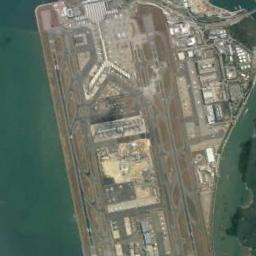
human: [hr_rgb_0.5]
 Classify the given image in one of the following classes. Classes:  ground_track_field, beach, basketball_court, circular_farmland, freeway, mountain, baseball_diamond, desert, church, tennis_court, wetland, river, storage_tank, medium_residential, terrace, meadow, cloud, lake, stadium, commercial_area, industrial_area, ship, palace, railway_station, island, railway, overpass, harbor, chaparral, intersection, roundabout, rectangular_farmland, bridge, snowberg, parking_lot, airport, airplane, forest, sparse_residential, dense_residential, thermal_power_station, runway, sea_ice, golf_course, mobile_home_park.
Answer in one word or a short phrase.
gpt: airport